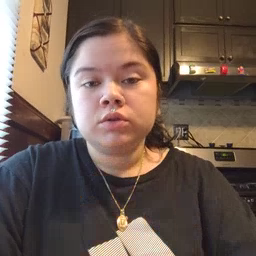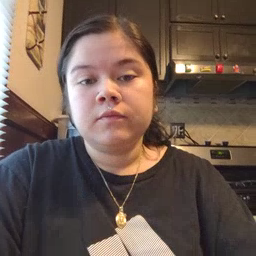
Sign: fast